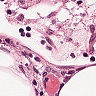
Metastatic tissue present: no